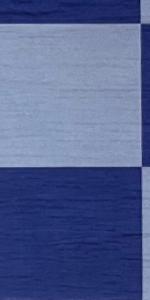
Label: Empty